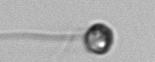
Label: flagellate